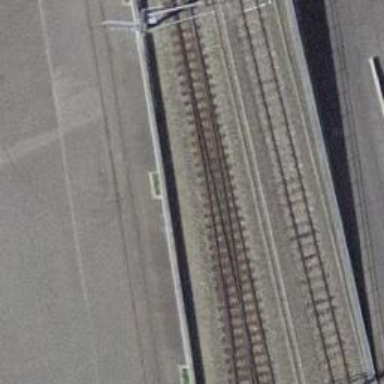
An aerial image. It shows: Railway switch.